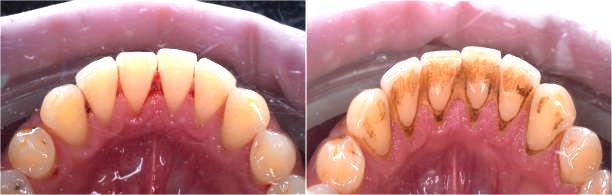
Condition: Calculus